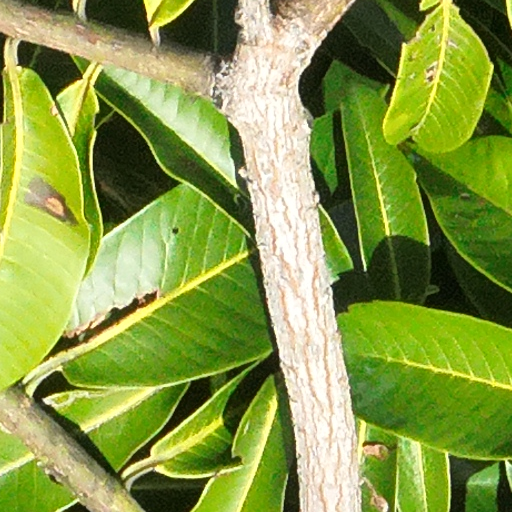
Species: Virola surinamensis
GBIF accepted scientific name: Virola surinamensis
Crown area (m\u00b2): 268.679